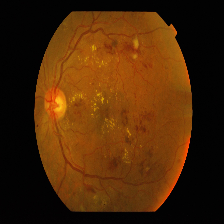
Diabetic retinopathy grade: Proliferative DR